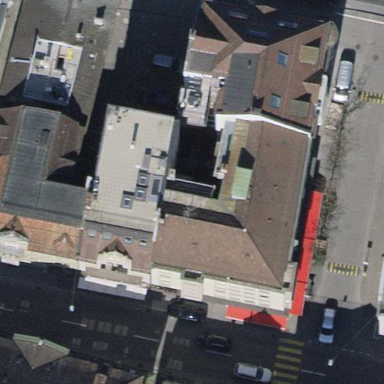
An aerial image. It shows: Commercial building.